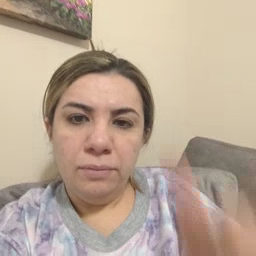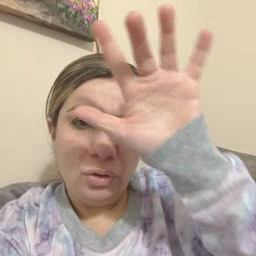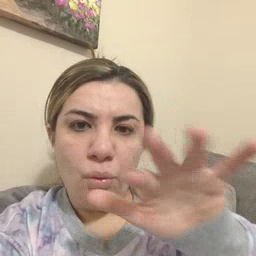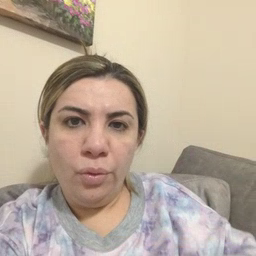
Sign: snow